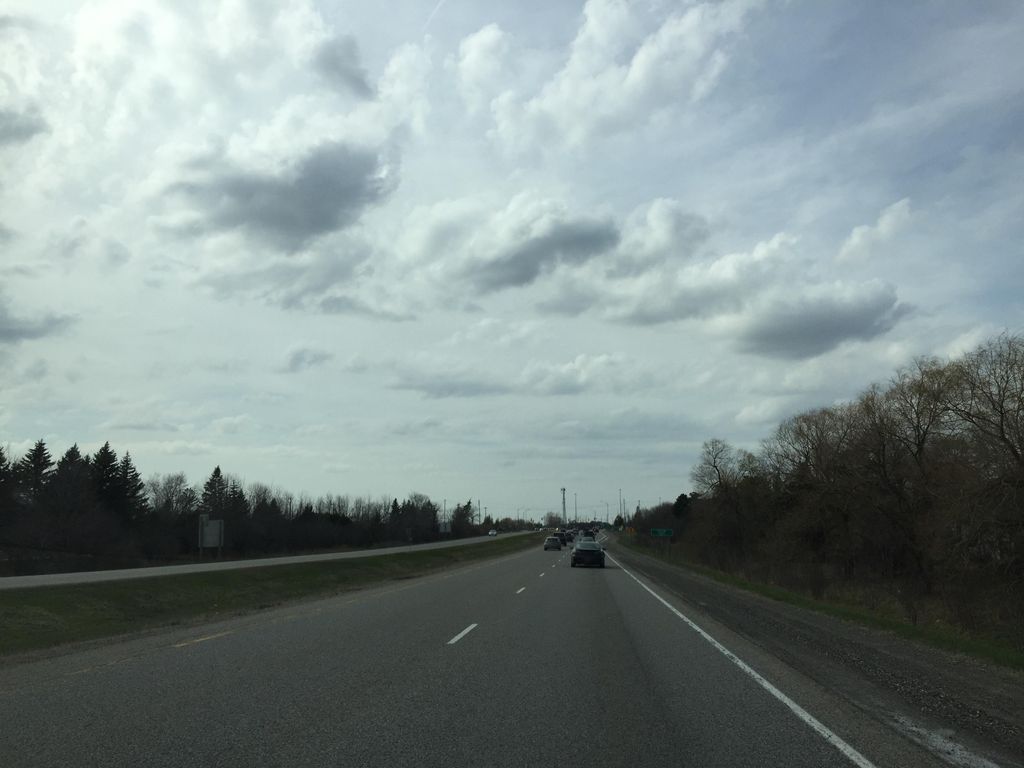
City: kitchener-waterloo